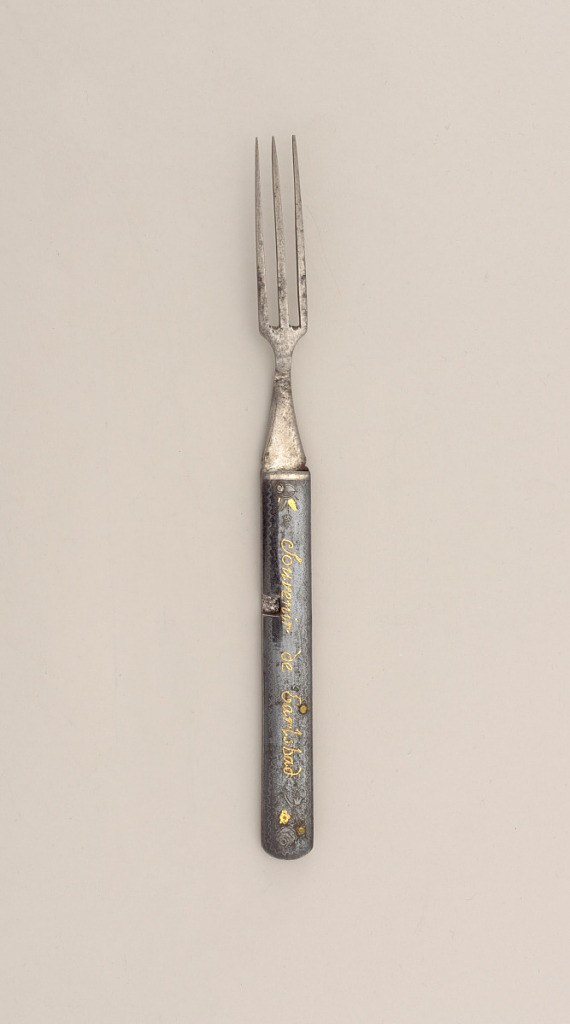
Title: Folding Fork (Part of Traveling Cultery Set)
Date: ca. 1790–1800
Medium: steel, silver, gold
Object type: fork
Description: Three straight tines, flaring curved neck. Straight-sided handle with engraved floral decoration, inlaid with gold leaves, gold inlay inscription: "Souvenir de Carlsbad" on the front side. Fork folds partly into handle.